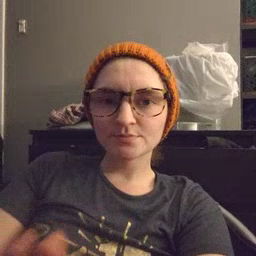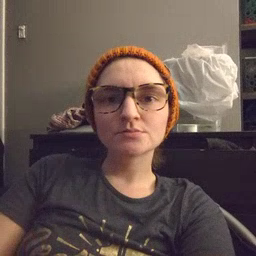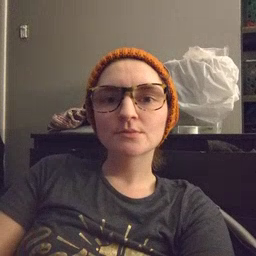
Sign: elephant